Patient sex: F
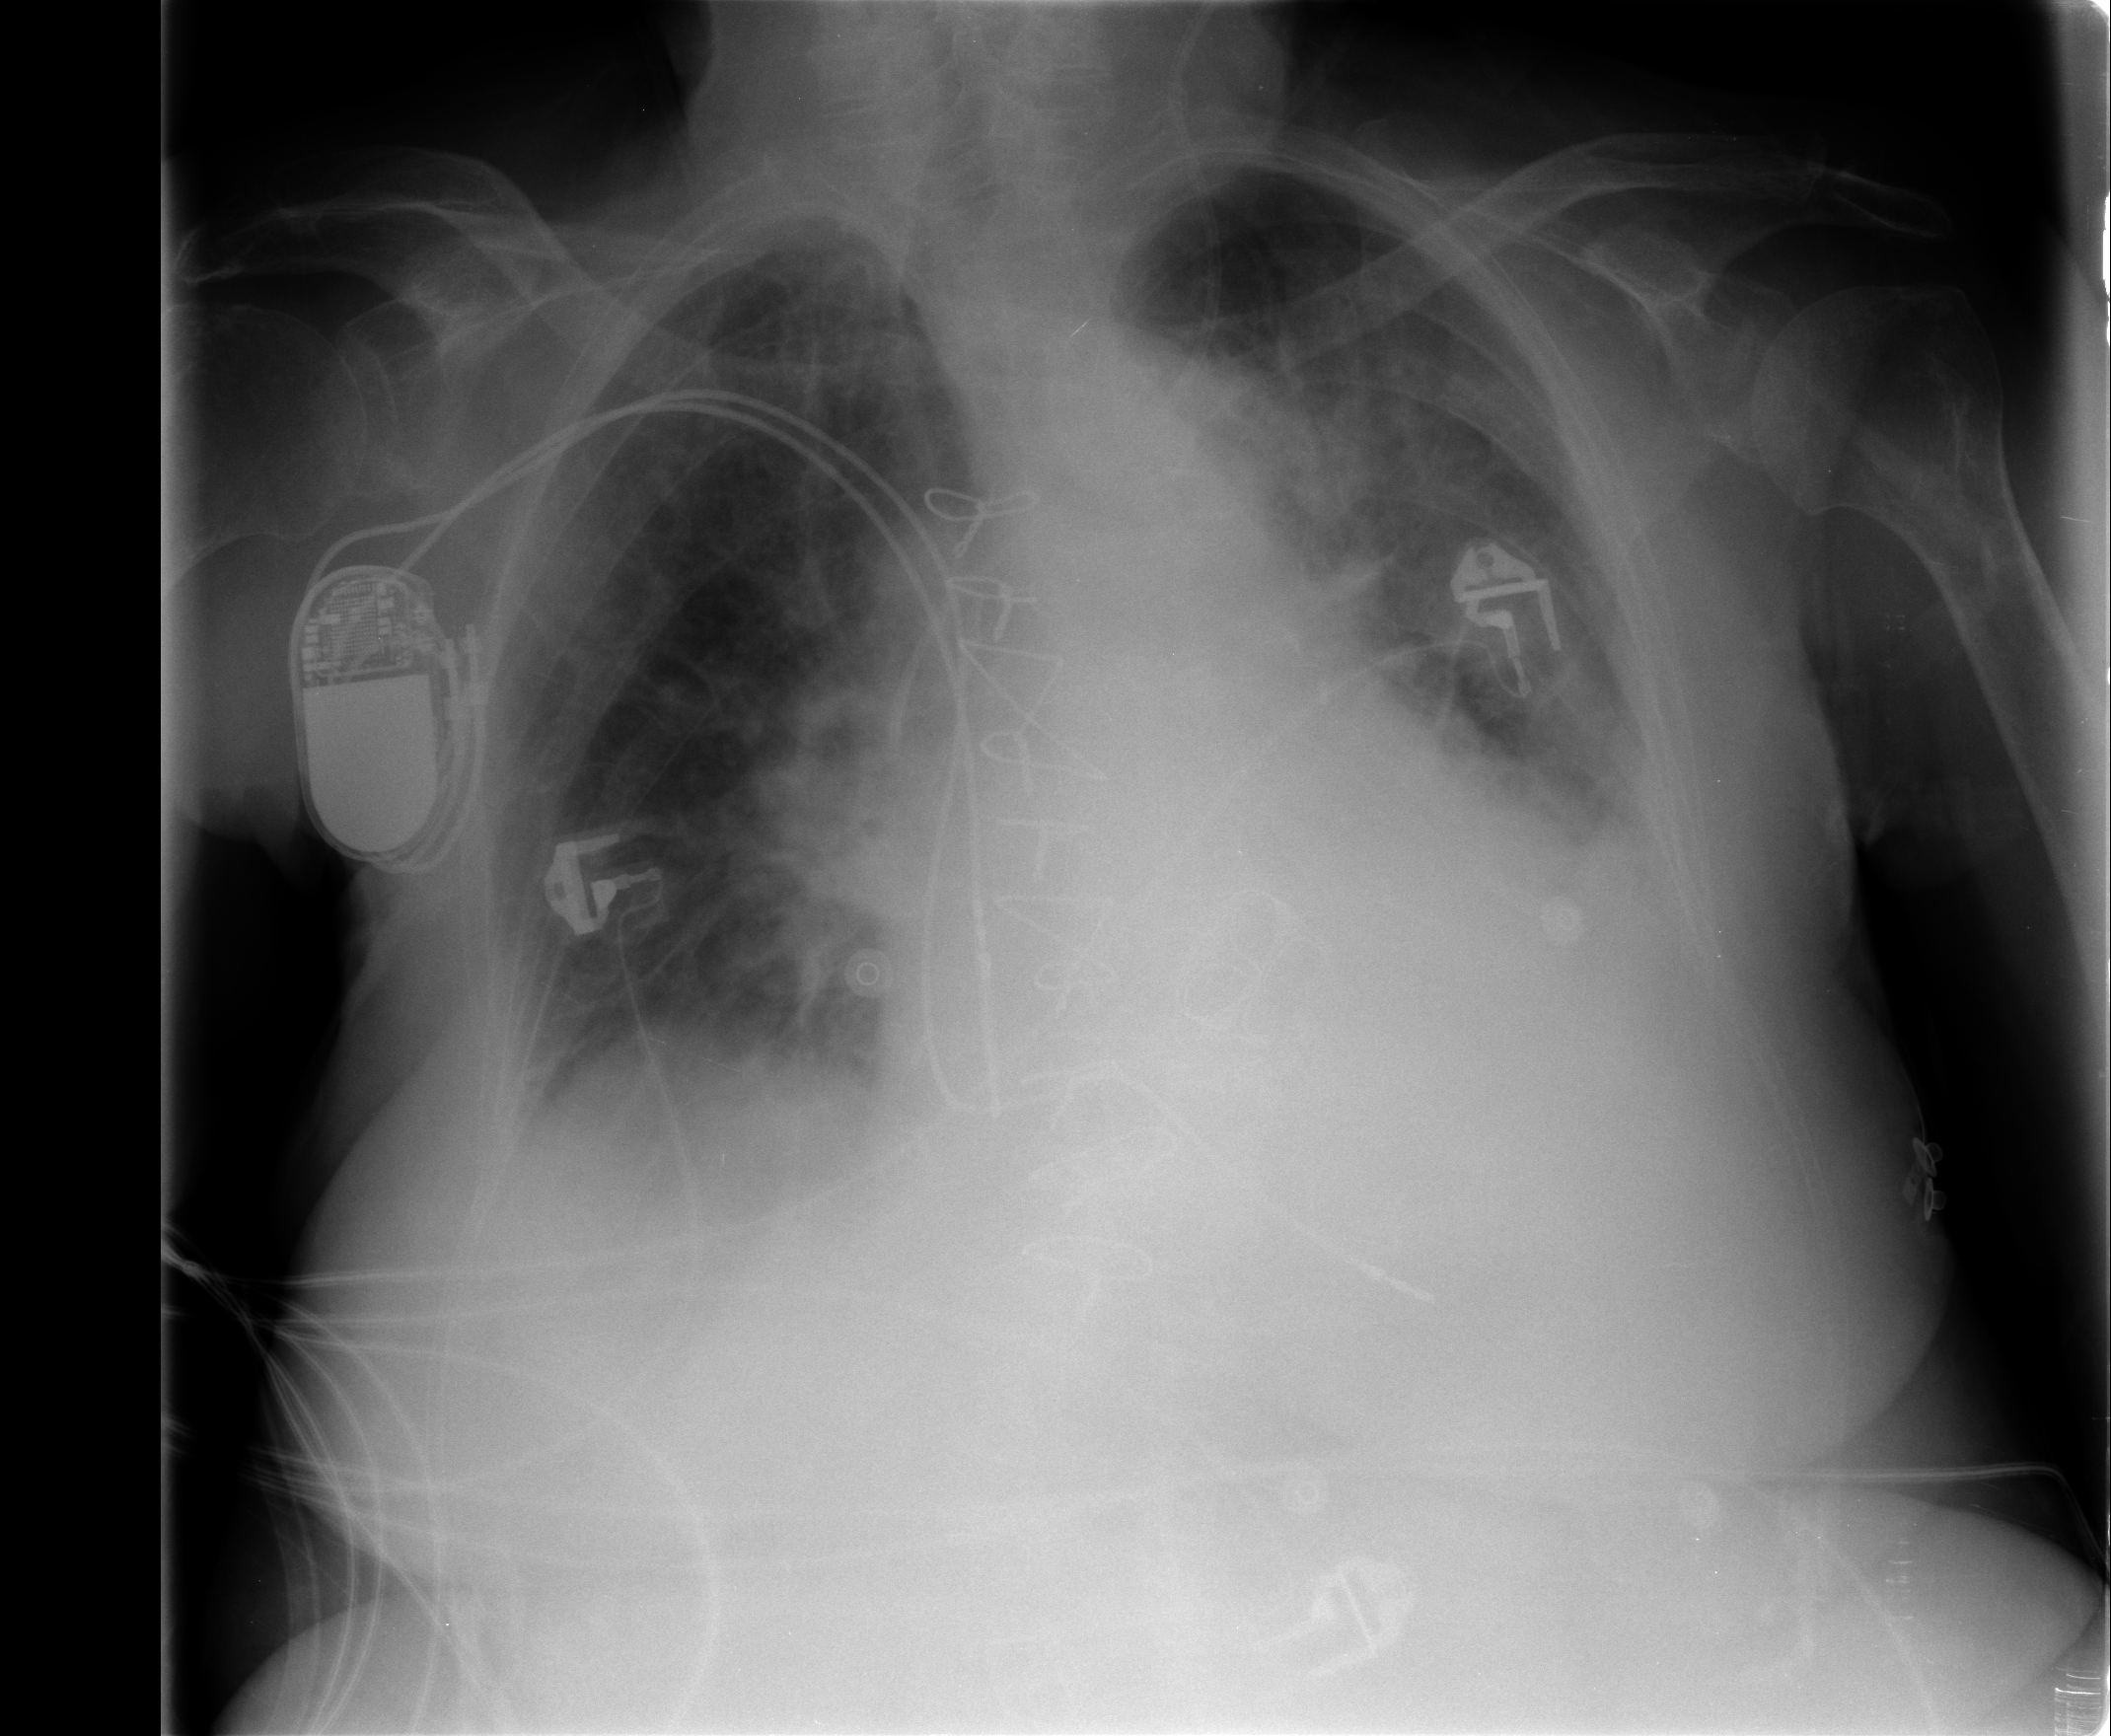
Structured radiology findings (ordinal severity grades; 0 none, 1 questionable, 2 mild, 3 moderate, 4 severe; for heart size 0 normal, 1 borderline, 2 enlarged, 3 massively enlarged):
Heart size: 2
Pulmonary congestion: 3
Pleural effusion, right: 1
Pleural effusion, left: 3
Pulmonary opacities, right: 2
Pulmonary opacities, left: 3
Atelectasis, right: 2
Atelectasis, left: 3